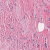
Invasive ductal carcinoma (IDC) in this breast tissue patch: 1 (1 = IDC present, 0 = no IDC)